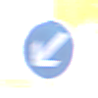
Verkehrszeichen: VorgeschriebeneVorbeifahrtLinks
Umgebung: Outdoor, Suburban
Tageszeit: MorningAfternoon
Wetter: PartlyCloudy
Licht: Natural
Jahreszeit: NotSpecified
Kontrast: MediumContrast